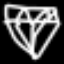
Label: diamond